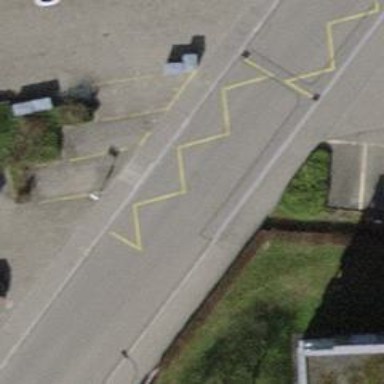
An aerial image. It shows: Public transport stop position.